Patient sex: M
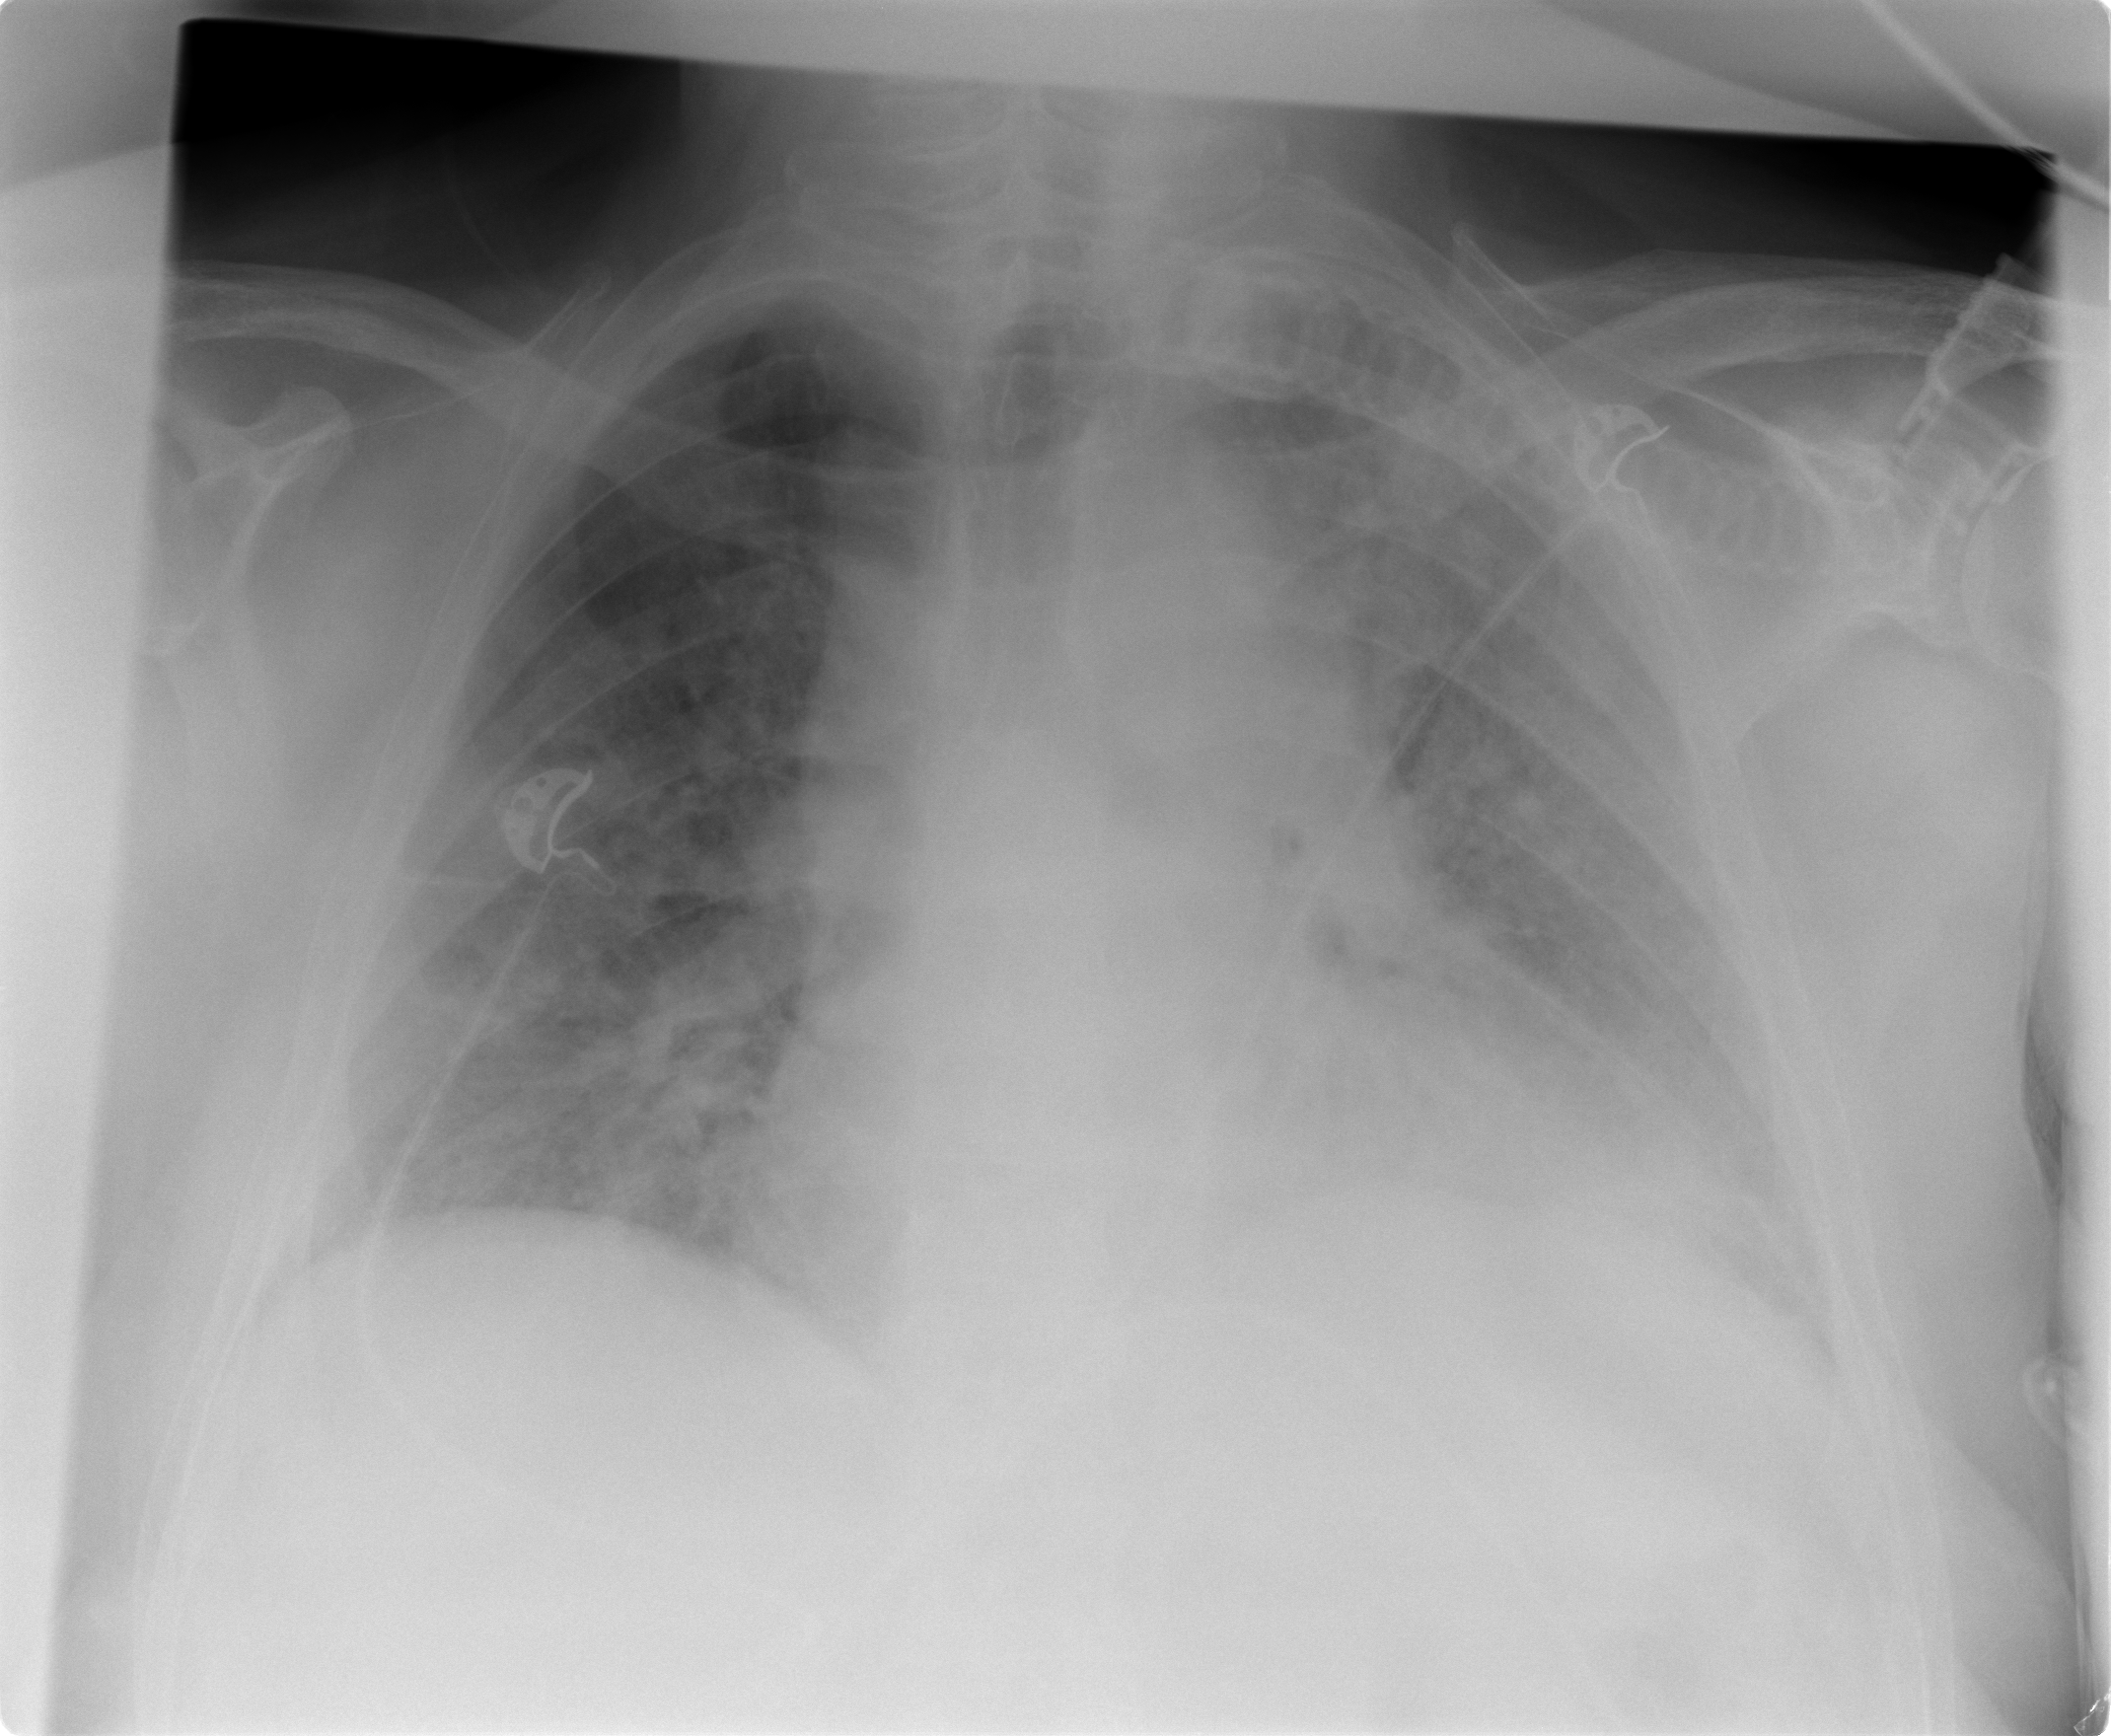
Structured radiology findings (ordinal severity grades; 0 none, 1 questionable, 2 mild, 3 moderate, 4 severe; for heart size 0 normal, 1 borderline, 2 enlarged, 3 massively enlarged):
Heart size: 2
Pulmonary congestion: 3
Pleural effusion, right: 2
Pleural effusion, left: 2
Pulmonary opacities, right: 3
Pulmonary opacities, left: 3
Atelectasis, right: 2
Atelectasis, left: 2